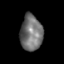
Tissue: skin
Cell type: Endothelial cells
Senescence score: 0.2108
Nuclear area (px): 775
Mean DAPI intensity: 113.319